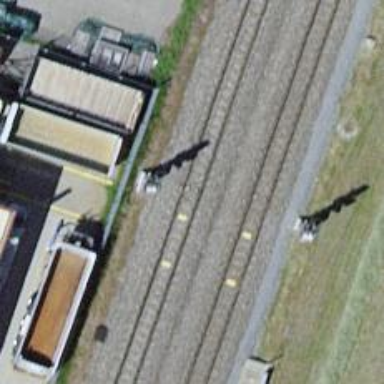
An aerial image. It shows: Railway signal.